Question: How can I show privacy dialog popup to ask visitor to allow flash plugin for browser using java script or whatever?
So I need the popup like the one in image:

I read that if I used SWFobject then automatically this pop-up will show up if its not enabled, i tried it and did not work for me.
I tried a lot of solutions like get version of Flash plugin then try to trigger the pop-up, and none of solutions i tried worked for me like:
'''
if(browserName()=="chrome")
{
PluginDetect.getVersion(".");
var version = PluginDetect.getVersion('Flash');
}
'''
Thank you.
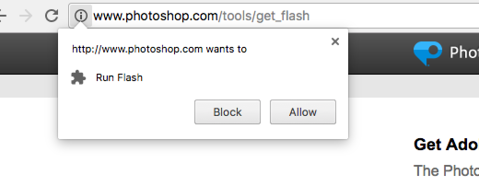
Answer: I found the solution Its just to pul this tag and it will check if flash exists and not enabled it will ask you to enable it, if not exists it will redirect you to downlad page
'''
<a href="http://www.adobe.com/go/getflashplayer/" class="button">GET FLASH PLAYER</a>
'''
or:
'''
<a href="https://get.adobe.com/flashplayer/" class="button">GET FLASH PLAYER</a>
'''